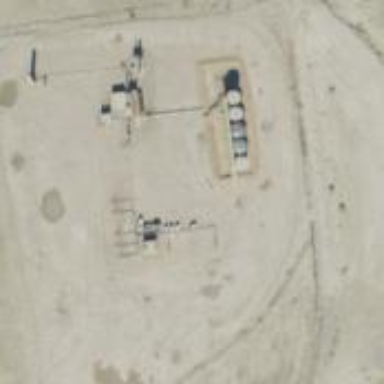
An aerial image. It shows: Petroleum well that is man-made.